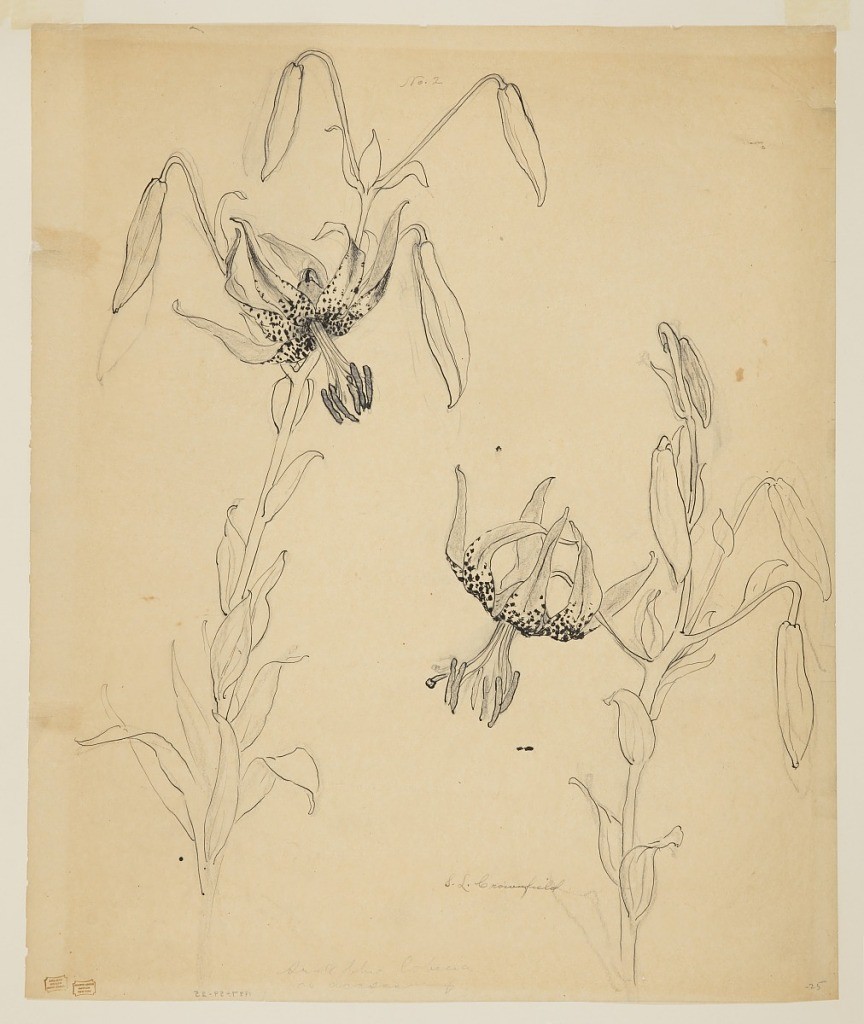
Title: Study of Tiger Lilies
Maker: Sophia L. Crownfield, American, 1862–1929
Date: early 20th century
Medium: Pen and ink, graphite on tracing paper
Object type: Drawing
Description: Vertical sheet depicting two stalks of tiger lilies, each with buds and one open blossom.